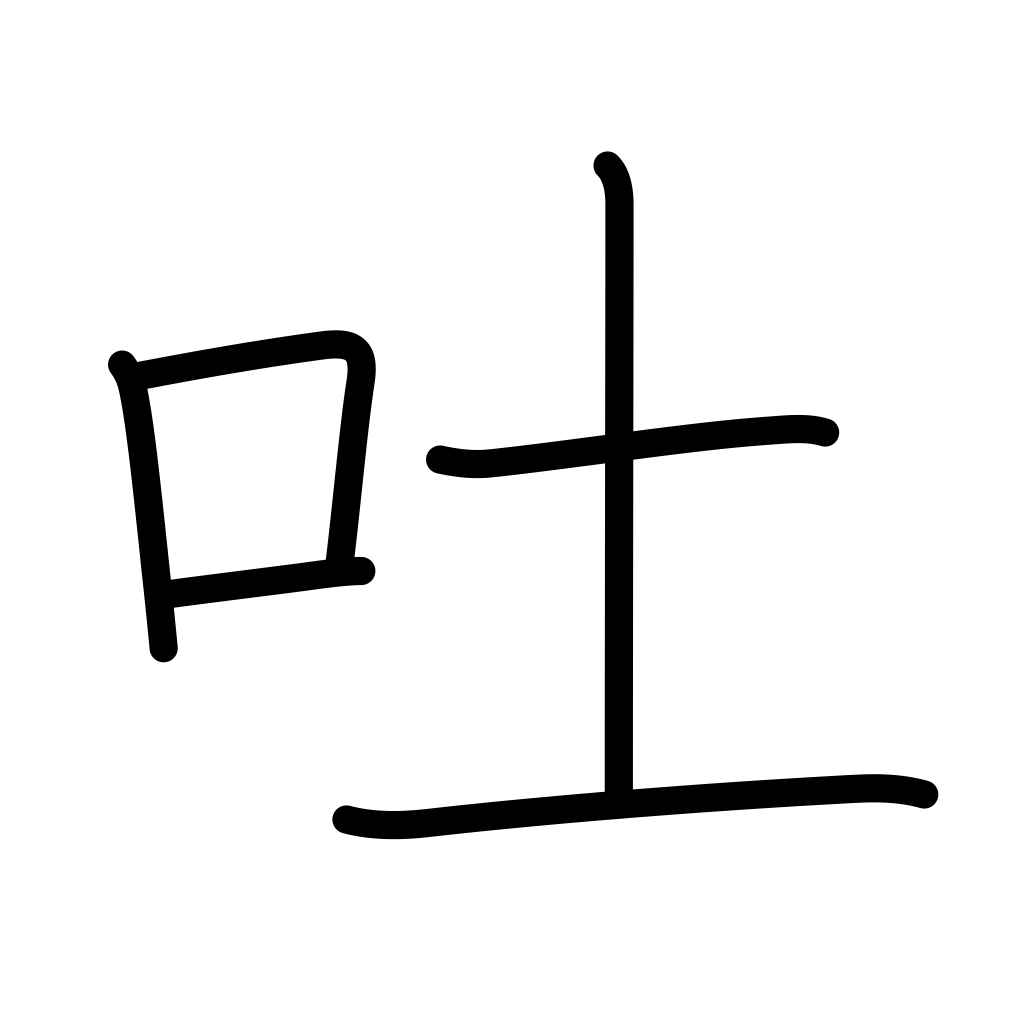
Meaning: spit, vomit, belch, confess